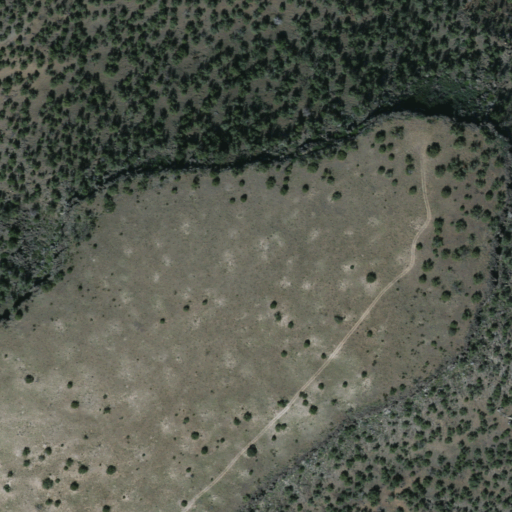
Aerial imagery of ridge(s) in Arizona named Long Point containing shrub, evergreen forest, and grassland